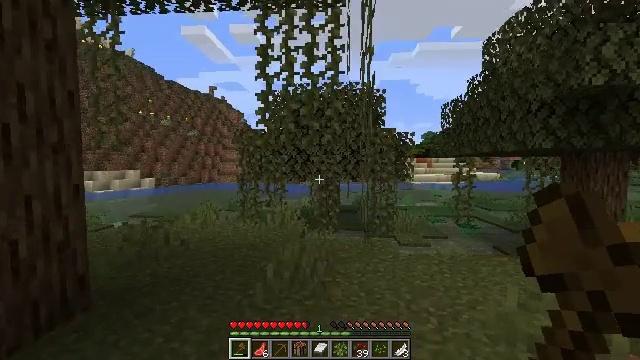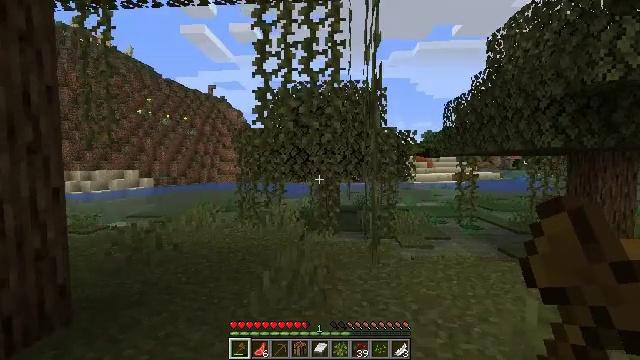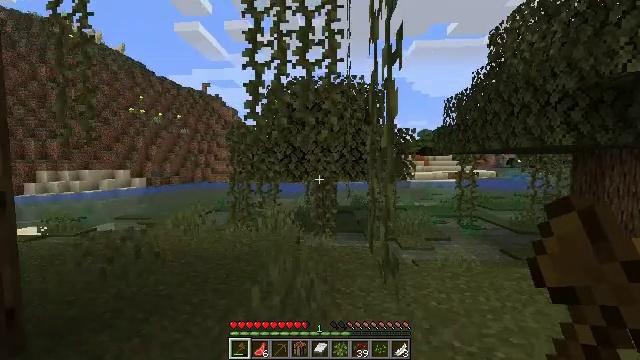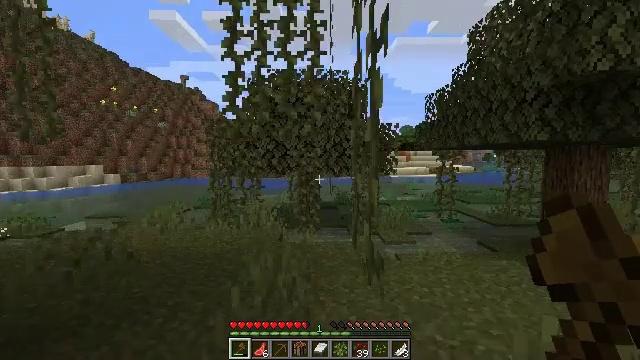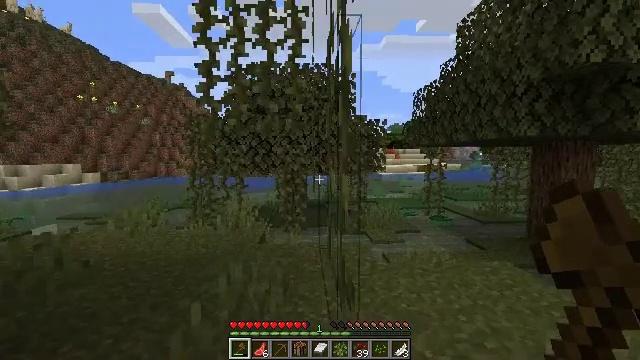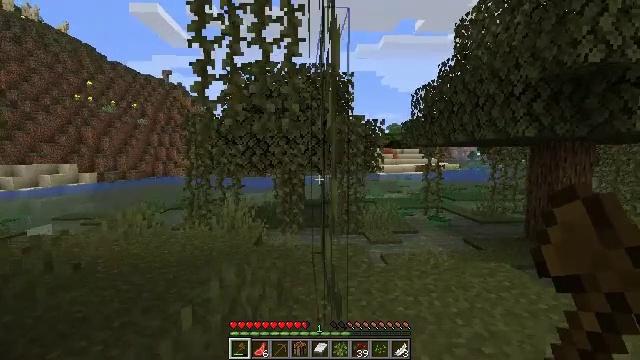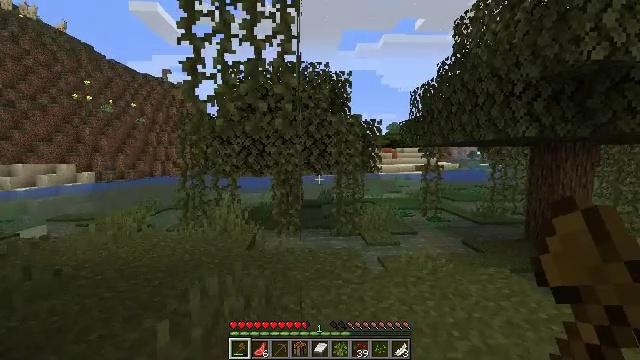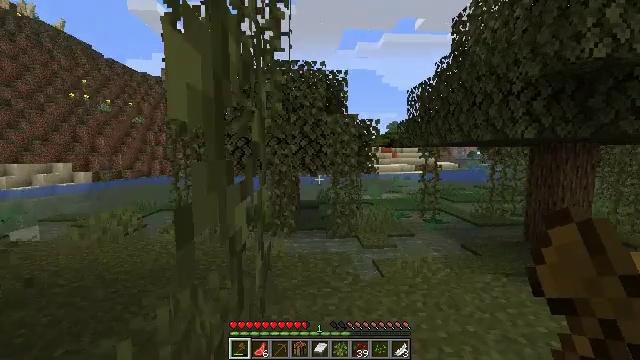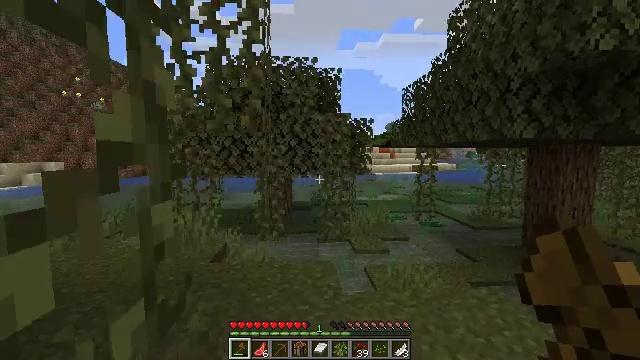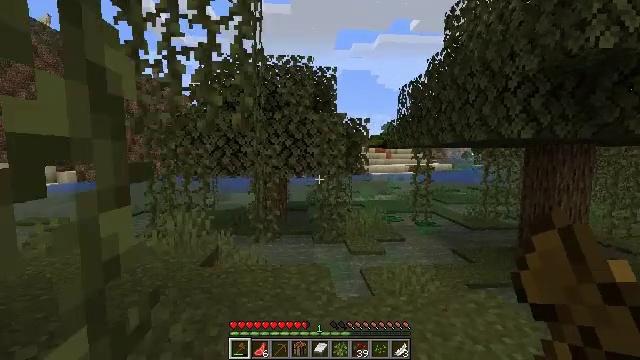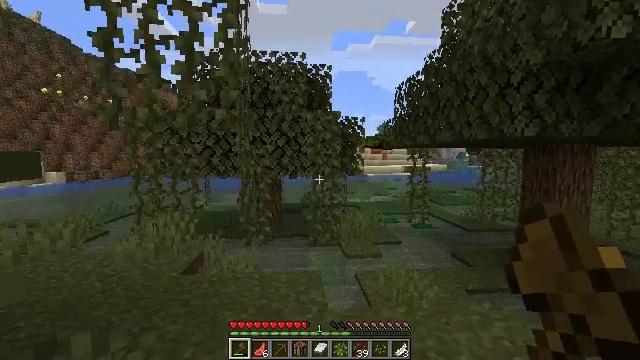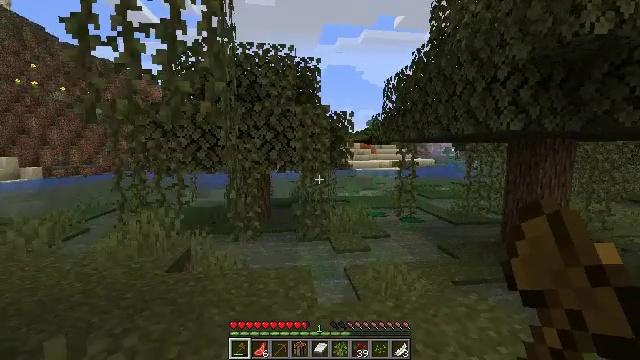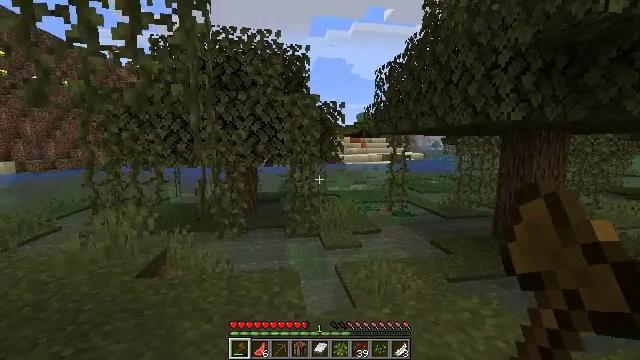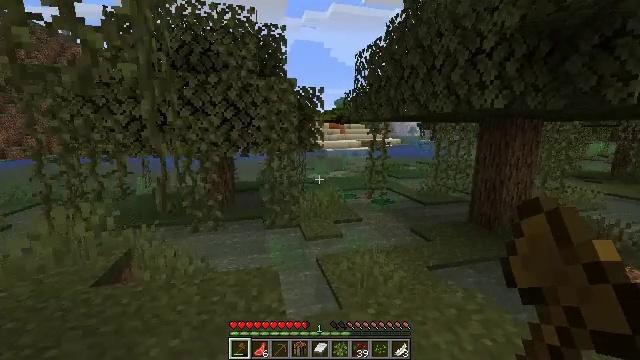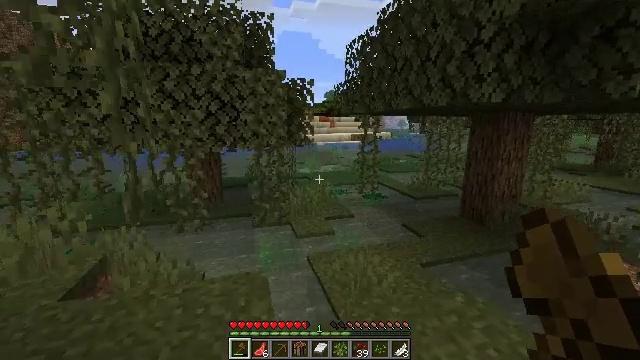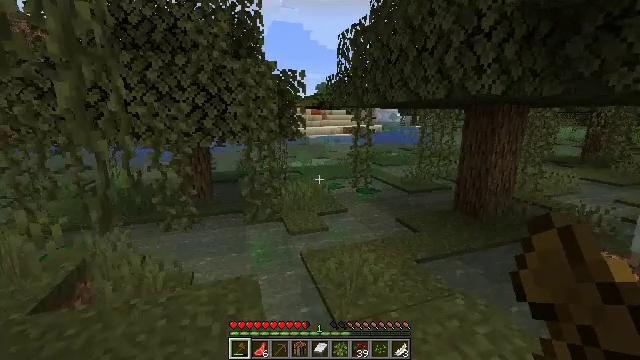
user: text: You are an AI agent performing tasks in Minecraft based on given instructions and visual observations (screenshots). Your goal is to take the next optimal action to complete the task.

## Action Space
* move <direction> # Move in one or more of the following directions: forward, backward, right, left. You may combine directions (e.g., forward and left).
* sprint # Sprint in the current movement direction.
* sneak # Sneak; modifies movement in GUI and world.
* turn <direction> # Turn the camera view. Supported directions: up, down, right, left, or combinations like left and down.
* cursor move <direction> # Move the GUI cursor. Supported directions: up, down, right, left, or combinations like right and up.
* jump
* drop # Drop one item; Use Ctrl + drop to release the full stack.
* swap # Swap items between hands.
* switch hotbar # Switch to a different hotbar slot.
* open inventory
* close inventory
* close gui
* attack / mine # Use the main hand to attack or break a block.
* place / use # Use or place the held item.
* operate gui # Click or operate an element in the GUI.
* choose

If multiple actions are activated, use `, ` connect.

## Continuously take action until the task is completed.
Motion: motion action
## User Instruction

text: Excavate the red sand area.
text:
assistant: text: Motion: move forward
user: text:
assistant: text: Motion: move forward
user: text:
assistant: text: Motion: move forward and move right, turn right and down
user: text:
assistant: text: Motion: move forward and move right, turn right
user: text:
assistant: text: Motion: move forward and move right
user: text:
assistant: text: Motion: move forward and move right
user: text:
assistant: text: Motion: move forward and move right
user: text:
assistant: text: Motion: move forward
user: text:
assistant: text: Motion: move forward
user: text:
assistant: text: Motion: move forward
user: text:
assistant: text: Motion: move forward, turn right and down
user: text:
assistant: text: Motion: move forward, turn right and down
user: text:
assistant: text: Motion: move forward, turn right and down
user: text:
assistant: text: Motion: move forward, turn right and down
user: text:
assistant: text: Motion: move forward, turn right and down
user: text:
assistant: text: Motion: move forward
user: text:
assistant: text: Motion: move forward and move right
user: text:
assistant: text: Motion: move forward and move right
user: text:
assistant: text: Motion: move forward and move right
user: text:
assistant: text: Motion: move forward and move right, turn left
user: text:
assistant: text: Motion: move forward, turn left
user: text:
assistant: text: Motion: move forward, turn left
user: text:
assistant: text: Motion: move forward
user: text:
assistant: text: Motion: move forward
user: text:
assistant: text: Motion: move forward
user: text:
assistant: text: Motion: move forward
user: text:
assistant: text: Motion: move forward
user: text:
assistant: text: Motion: move forward
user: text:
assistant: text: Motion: move forward
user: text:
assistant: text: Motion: move forward